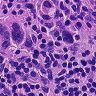
Metastatic tissue present: yes